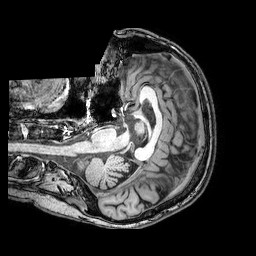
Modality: T1w
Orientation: axial
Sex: male
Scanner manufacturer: philips
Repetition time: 0.008215 s
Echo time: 0.00376 s